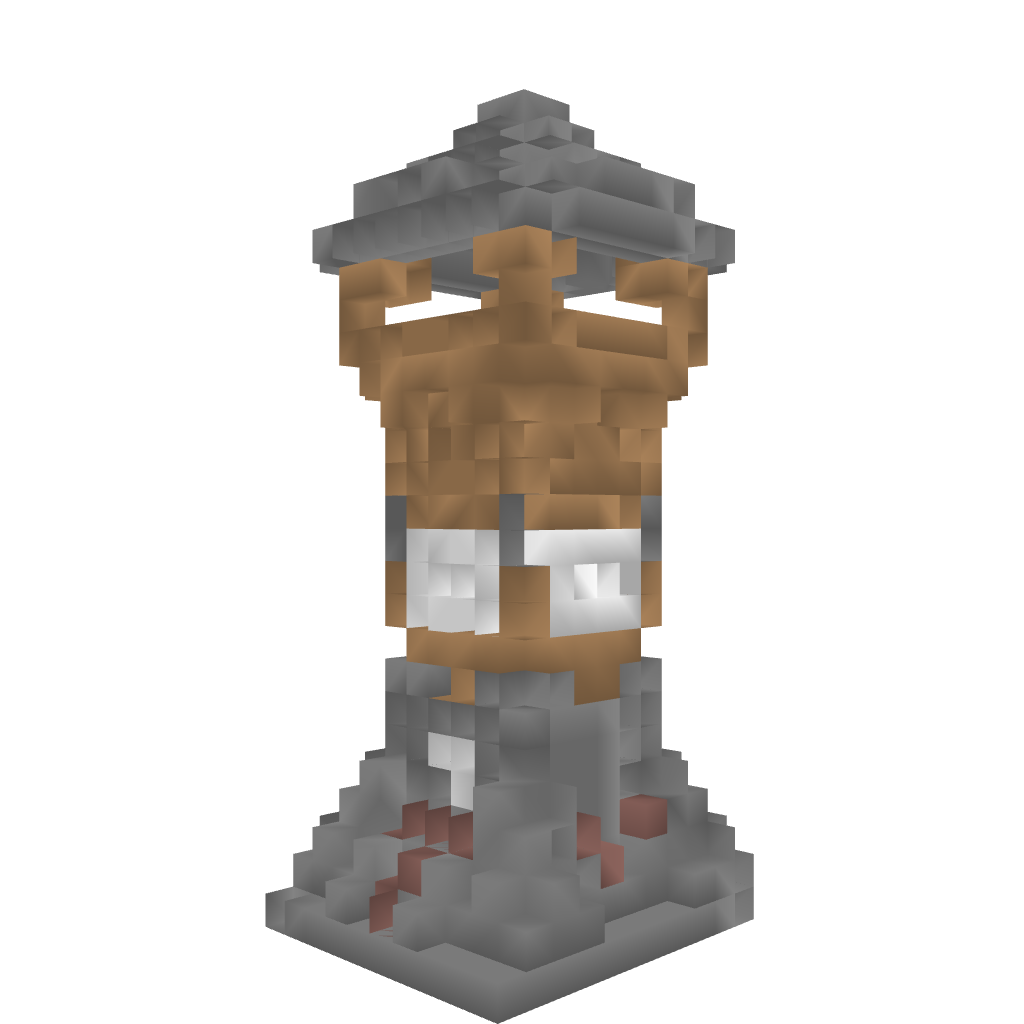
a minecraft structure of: Watch Tower high quality